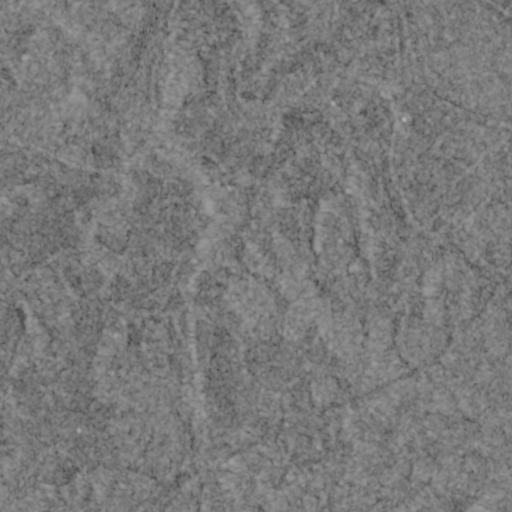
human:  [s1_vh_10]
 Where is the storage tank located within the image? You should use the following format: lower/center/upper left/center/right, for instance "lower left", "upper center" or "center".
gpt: The storage tank is located in the upper right of the image.
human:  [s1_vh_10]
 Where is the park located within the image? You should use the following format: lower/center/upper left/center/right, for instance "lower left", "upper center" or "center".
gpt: There is no park in the image.

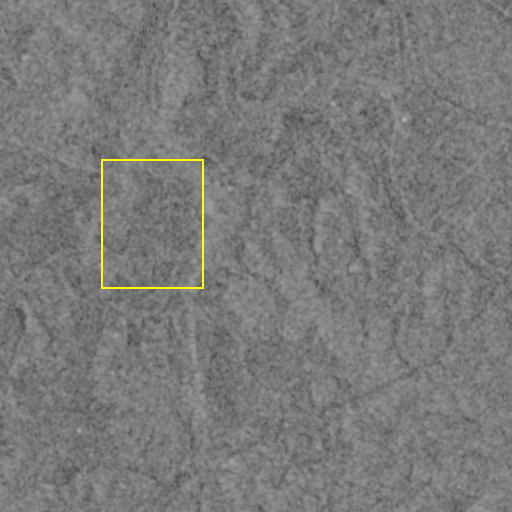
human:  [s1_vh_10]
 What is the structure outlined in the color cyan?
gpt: There is no cyan outline.
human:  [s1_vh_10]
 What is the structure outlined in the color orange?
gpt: There is no structure outlined in orange.